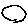
Label: circle